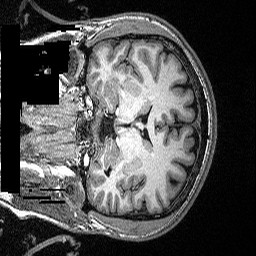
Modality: T1w
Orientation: coronal
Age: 36
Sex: male
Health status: ill
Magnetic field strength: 3 T
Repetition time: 2.53 s
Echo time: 0.00331 s